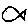
Label: fish